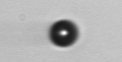
Label: bead